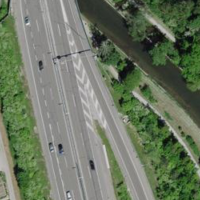
EUNIS habitat code: 57
Species observed at this site:
Milvus milvus